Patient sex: F
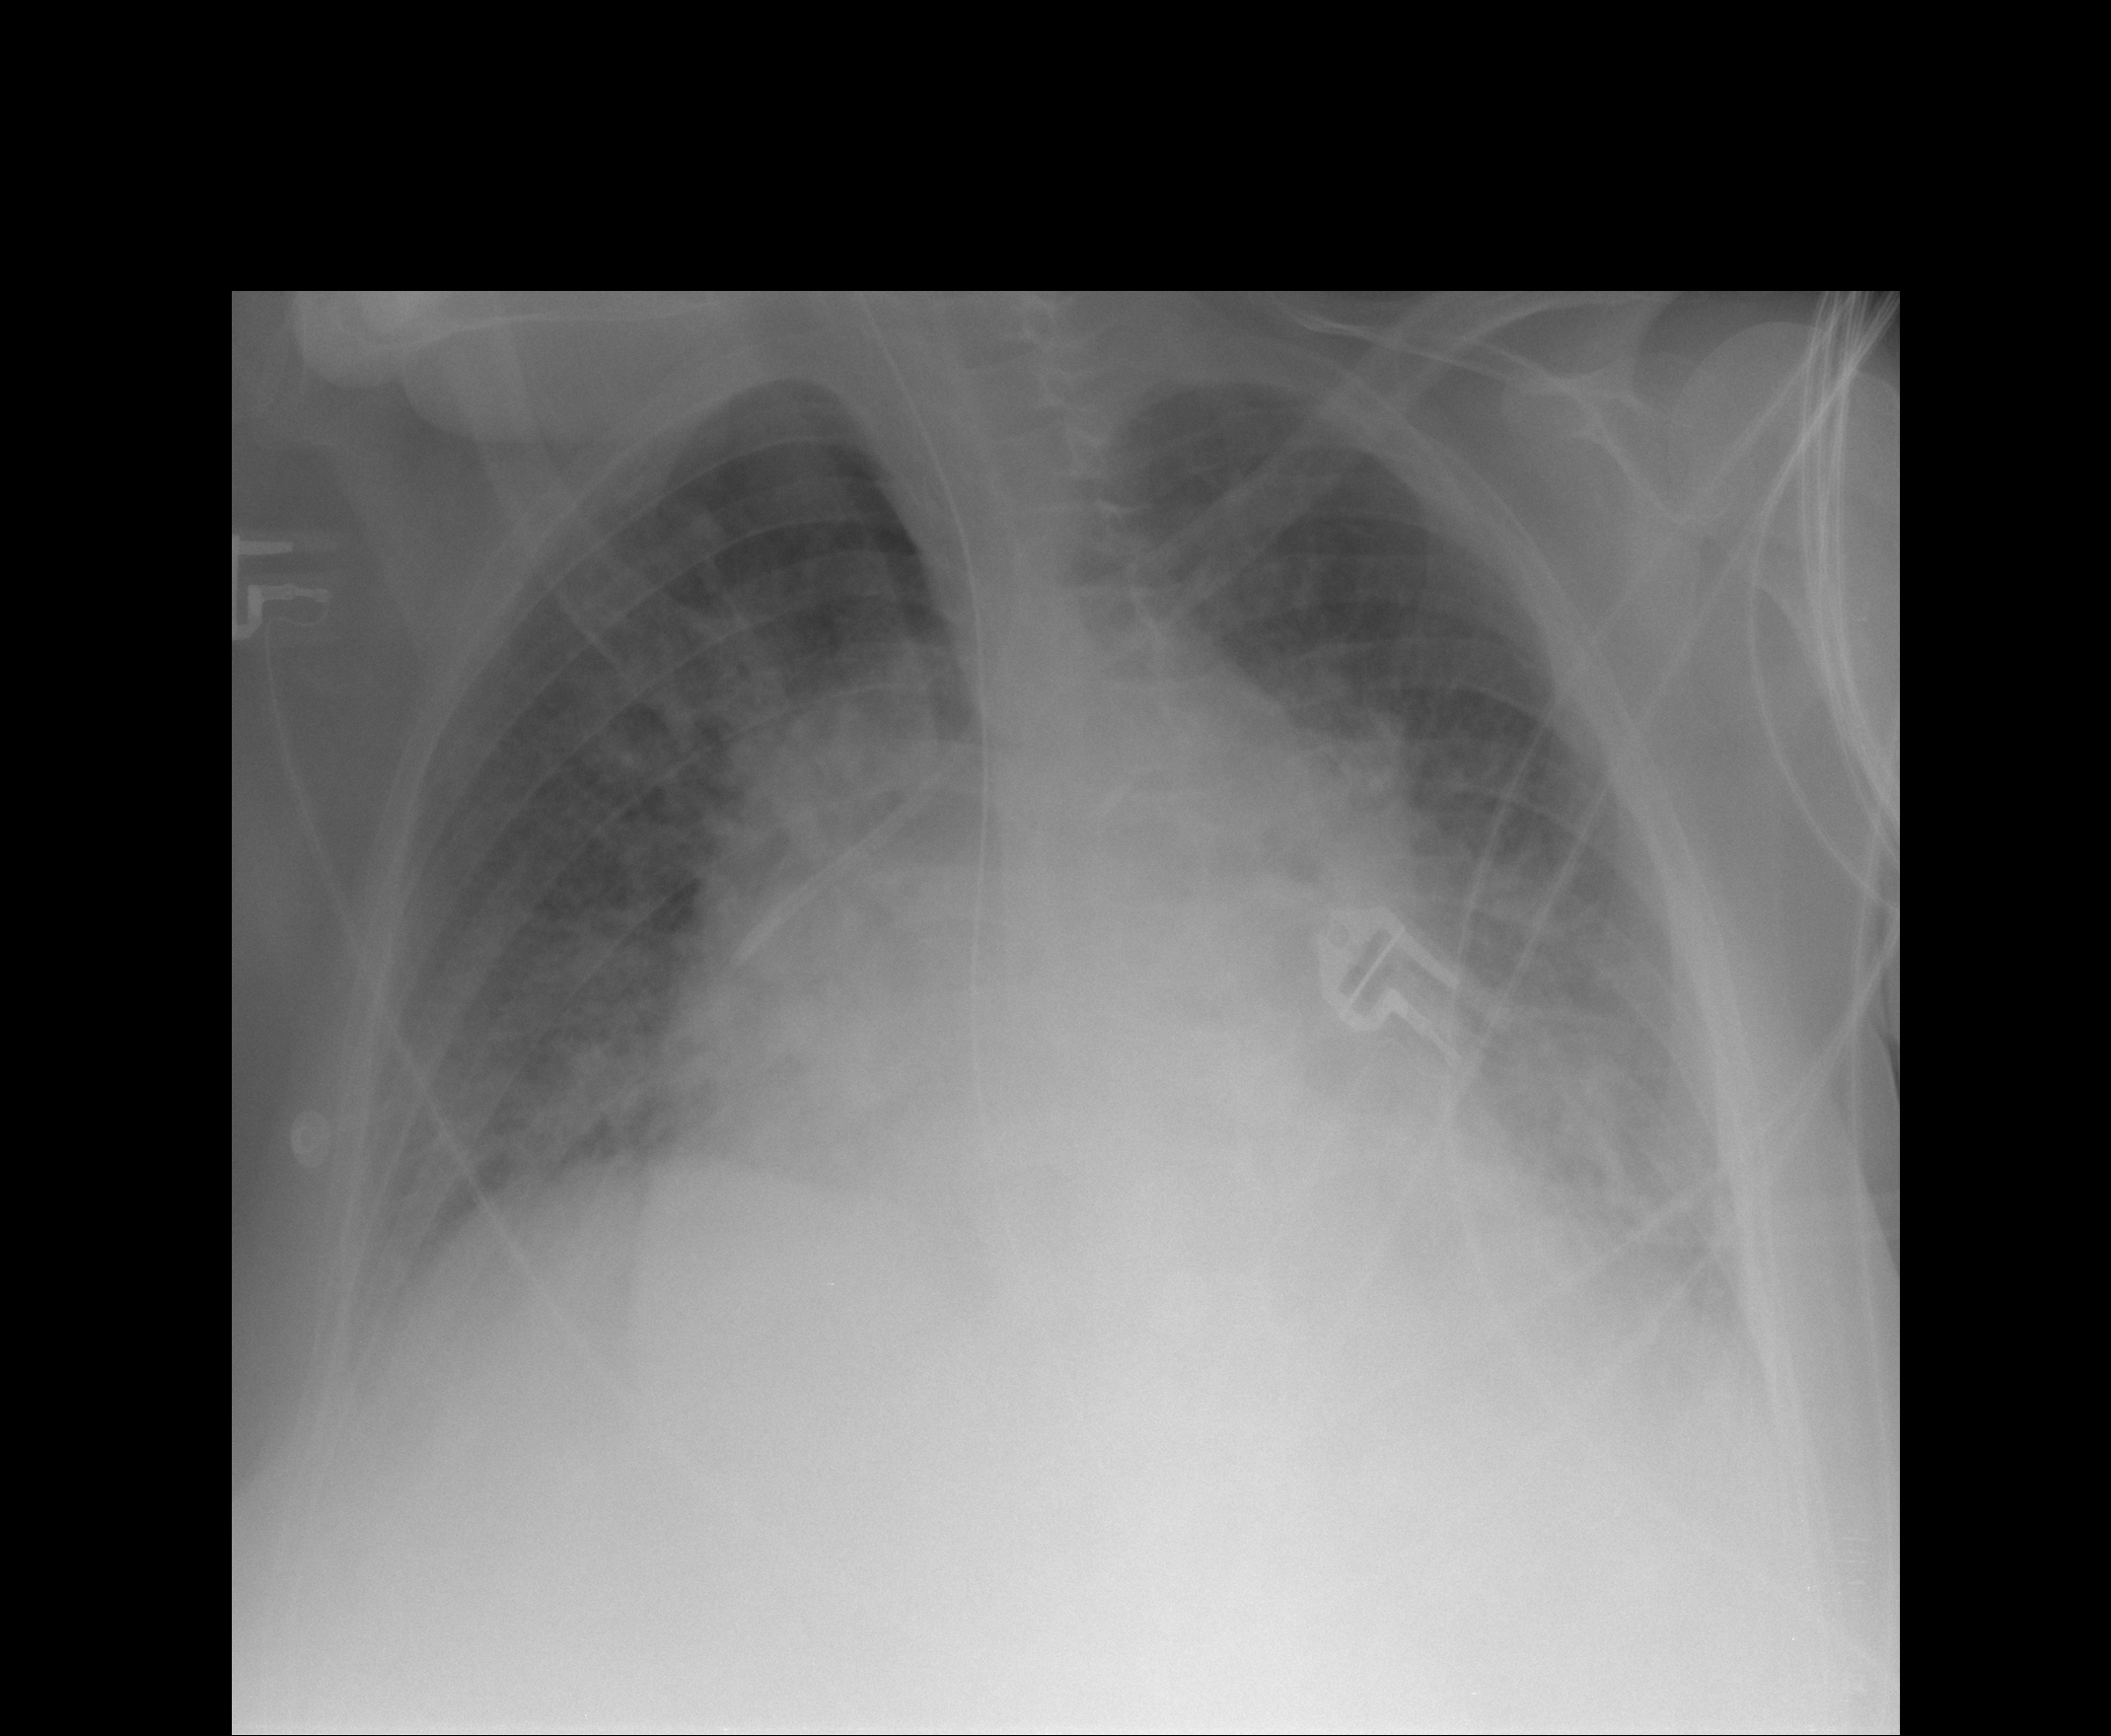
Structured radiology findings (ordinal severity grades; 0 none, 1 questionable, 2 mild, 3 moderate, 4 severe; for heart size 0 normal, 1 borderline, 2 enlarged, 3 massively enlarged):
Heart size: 2
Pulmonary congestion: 3
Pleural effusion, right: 2
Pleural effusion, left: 2
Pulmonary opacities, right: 0
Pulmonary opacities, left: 0
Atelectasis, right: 0
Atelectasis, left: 0